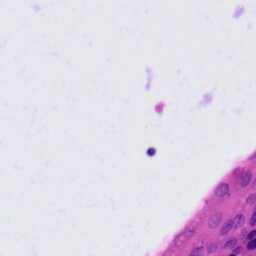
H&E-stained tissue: Tonsil